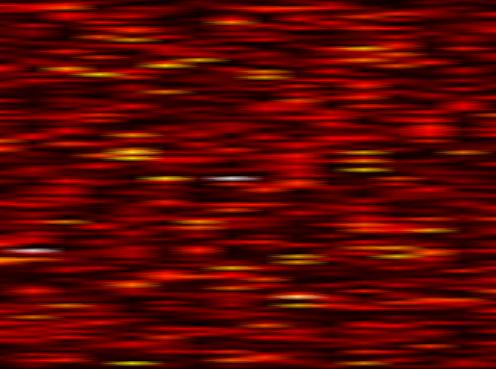
Label: OFDM